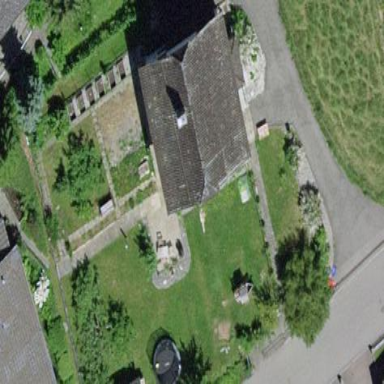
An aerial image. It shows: Detached building.